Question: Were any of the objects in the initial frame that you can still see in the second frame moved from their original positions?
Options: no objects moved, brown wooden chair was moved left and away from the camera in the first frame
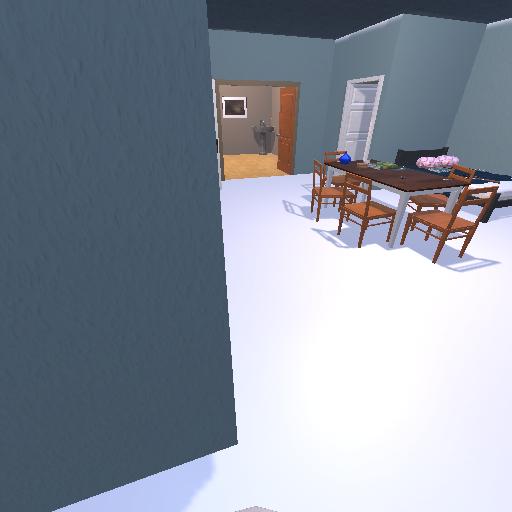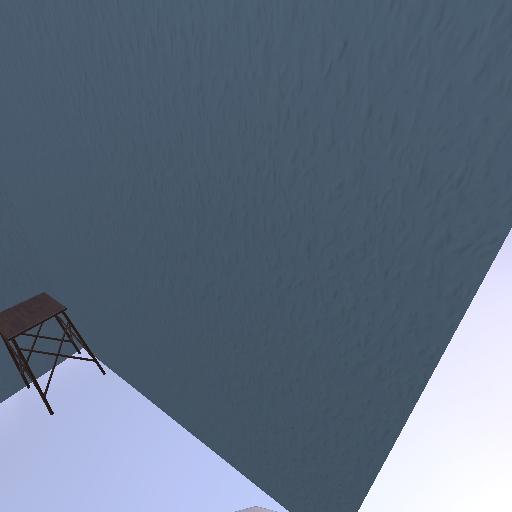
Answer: no objects moved